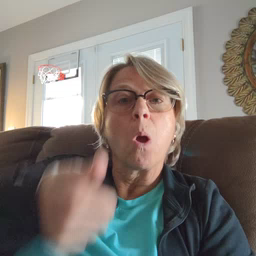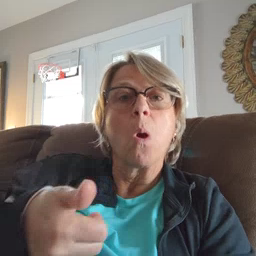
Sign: tomorrow